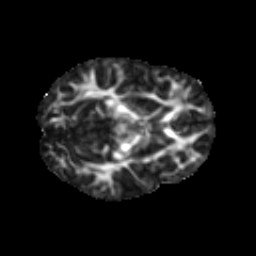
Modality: FA
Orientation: axial
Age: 10
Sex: female
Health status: ill
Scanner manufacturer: ge
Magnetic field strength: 3 T
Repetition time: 6.752 s
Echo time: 0.079 s